Interaction volume radius: 5 \u00c5
Interaction volume height: 25 \u00c5
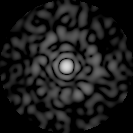
Disorder parameter: 0.8455